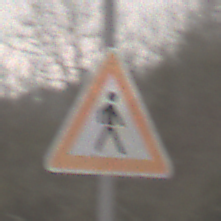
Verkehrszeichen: FussgaengerLinks
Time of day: Midday
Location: Outdoor (Nature)
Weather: Overcast
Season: Winter
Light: Natural